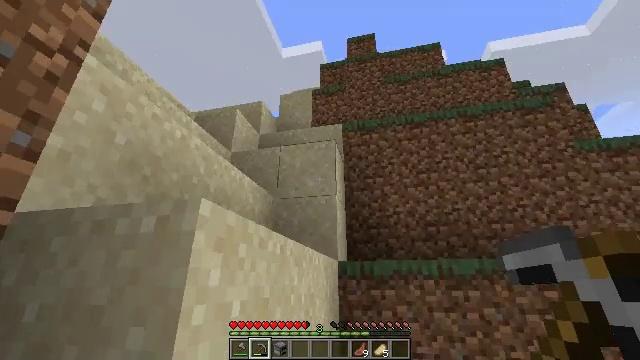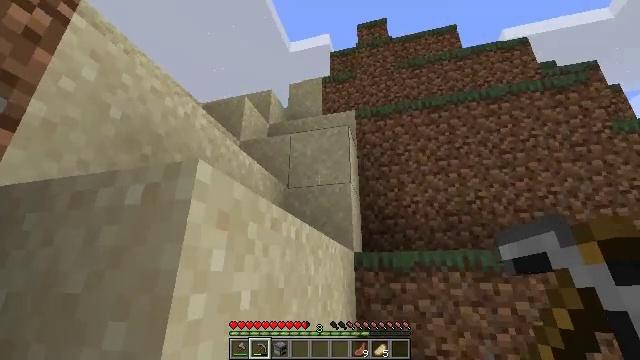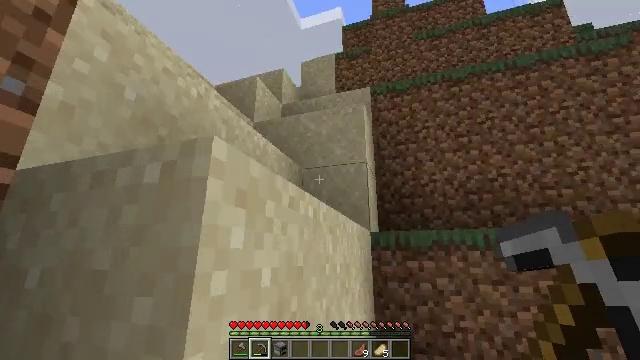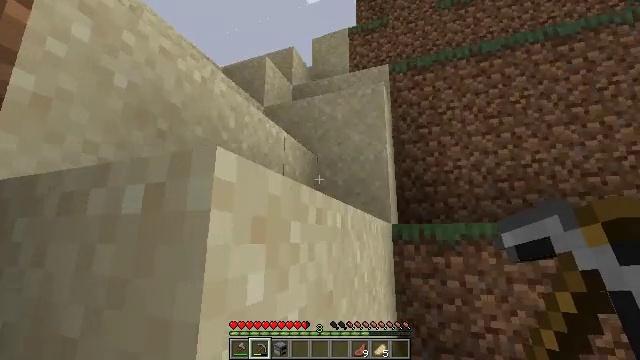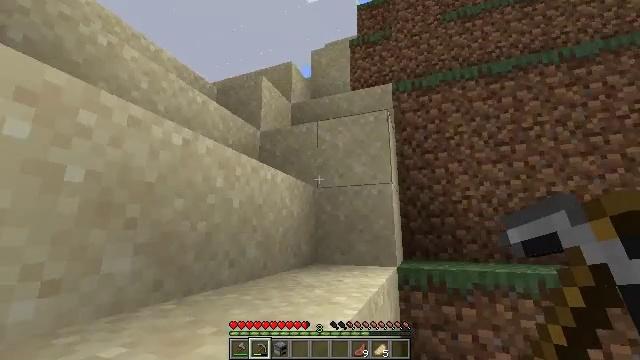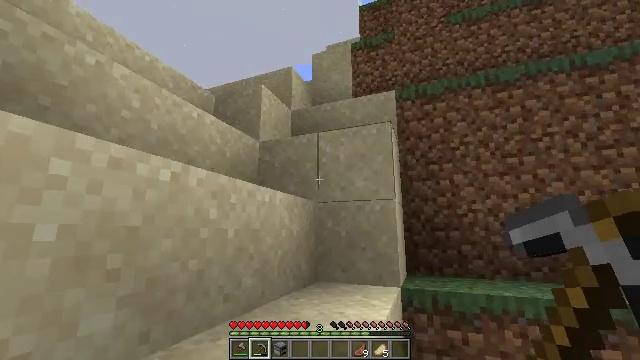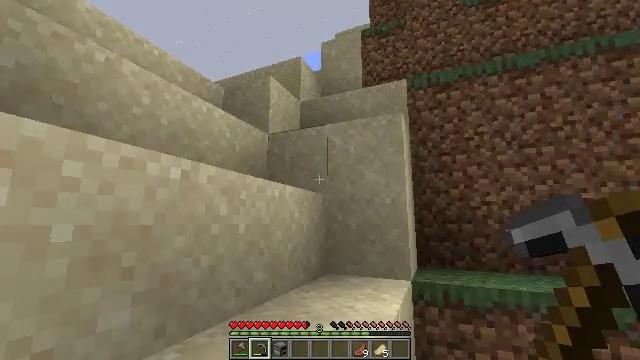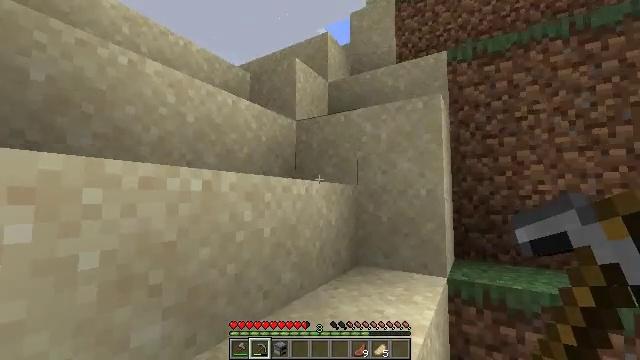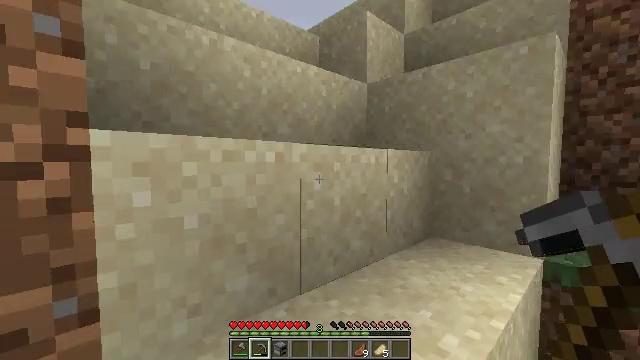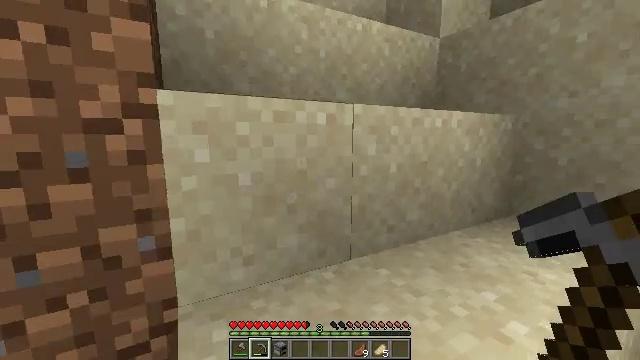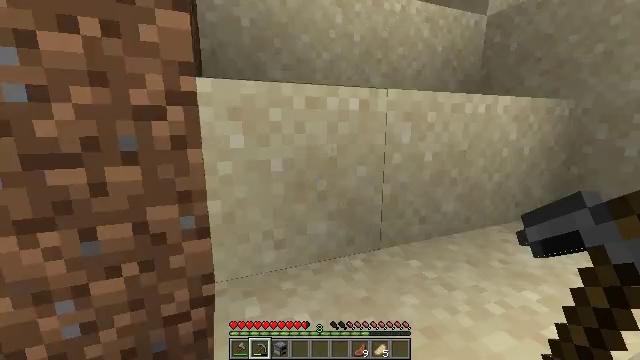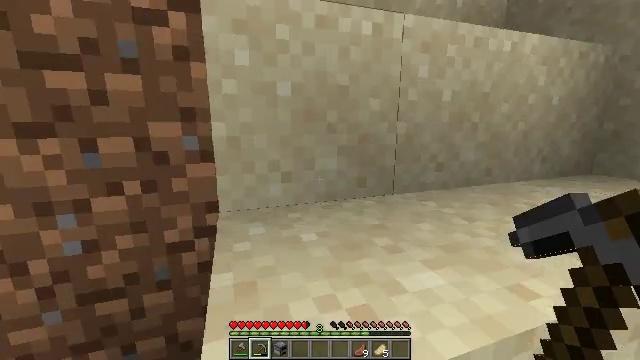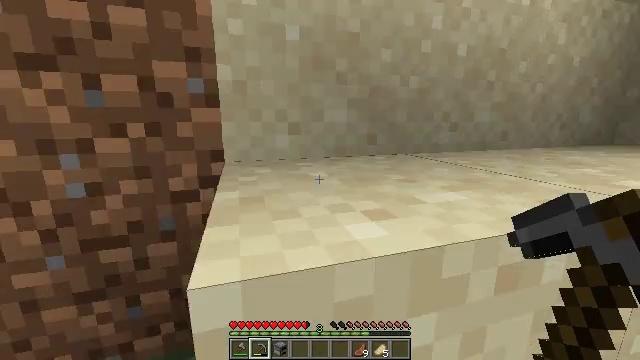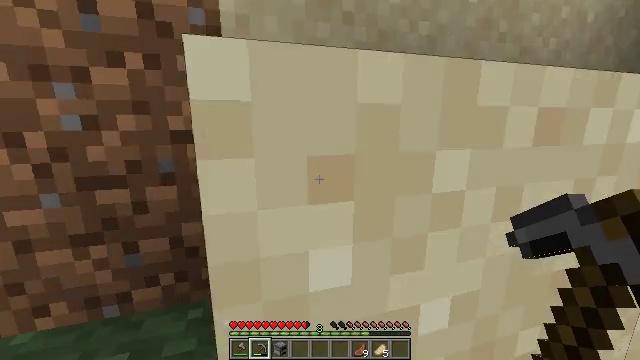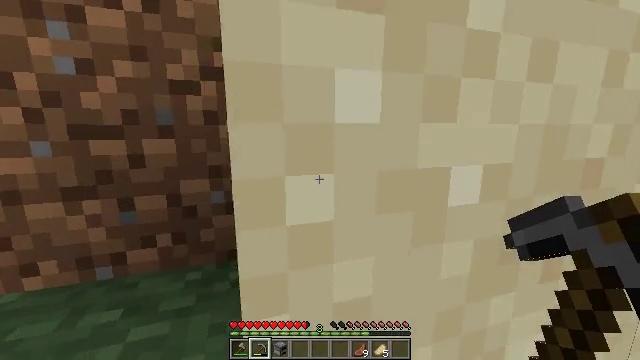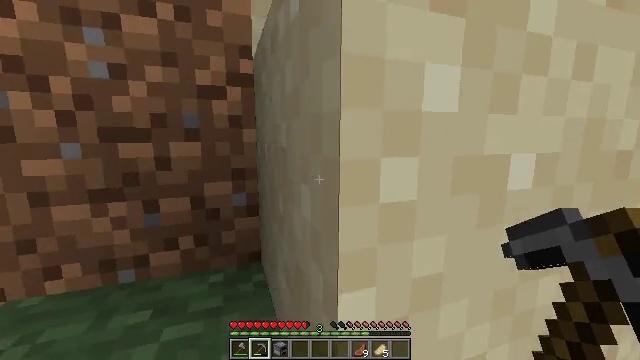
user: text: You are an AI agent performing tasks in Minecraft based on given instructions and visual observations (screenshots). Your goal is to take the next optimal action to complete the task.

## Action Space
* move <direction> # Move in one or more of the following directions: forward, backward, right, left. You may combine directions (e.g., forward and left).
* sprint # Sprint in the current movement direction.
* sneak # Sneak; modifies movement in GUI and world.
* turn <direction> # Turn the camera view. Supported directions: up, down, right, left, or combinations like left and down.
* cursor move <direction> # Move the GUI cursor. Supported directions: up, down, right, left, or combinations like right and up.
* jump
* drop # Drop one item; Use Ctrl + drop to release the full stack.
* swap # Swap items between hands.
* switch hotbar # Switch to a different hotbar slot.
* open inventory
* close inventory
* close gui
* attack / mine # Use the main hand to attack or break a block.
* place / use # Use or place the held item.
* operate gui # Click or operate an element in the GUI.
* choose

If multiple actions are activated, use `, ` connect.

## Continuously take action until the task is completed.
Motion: motion action
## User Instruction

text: Cut down the sugar cane stalks.
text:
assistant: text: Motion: move forward and move left, turn left and down
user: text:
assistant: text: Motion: move forward and move left, turn left and down
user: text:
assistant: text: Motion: move forward and move left, turn left and down, jump
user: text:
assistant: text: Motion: move forward and move left, jump
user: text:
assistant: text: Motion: move forward and move left, jump
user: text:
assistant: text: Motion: move forward and move left, turn left and down, jump
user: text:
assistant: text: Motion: move forward and move left, turn left and down, jump
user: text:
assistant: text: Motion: move forward and move left, turn left and down
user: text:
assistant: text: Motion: move left, turn left and down
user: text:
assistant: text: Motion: move left, turn left and down
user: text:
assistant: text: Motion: move left, turn left
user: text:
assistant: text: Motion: move left, turn left
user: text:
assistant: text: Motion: move left
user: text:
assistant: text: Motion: move left, turn up
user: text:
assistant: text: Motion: move left, turn right and up
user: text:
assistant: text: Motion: move left, turn right and up
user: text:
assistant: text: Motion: move left
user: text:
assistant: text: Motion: move left
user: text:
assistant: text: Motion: move left, turn right and up
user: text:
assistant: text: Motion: move left, turn right and up
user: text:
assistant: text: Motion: move forward and move left, turn right and up
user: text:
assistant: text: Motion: move forward and move left, turn right
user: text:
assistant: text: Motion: move forward, turn right
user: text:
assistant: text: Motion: move forward, jump
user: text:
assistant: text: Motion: move forward, jump
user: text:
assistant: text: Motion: move forward, turn right, jump
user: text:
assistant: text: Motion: move forward, jump
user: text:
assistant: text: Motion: move forward, jump
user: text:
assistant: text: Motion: move forward, jump
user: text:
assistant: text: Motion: move forward and move left, jump